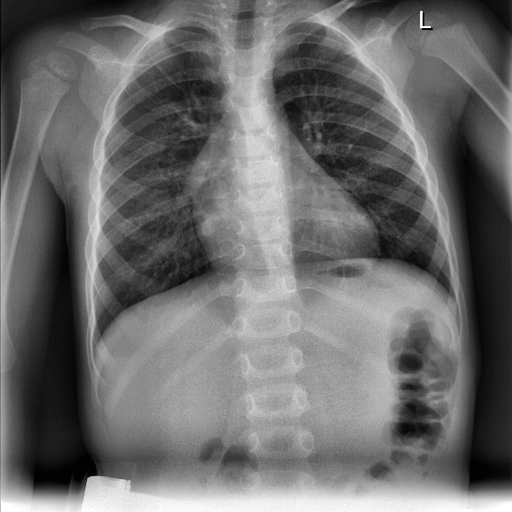
Finding: NORMAL